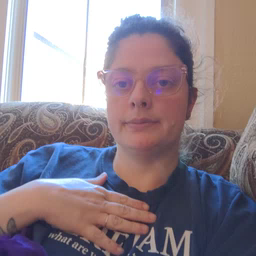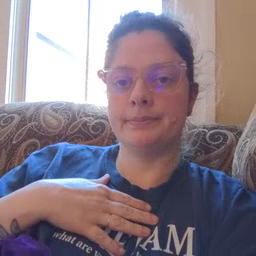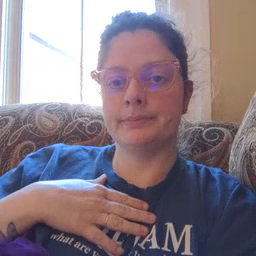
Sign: sticky